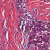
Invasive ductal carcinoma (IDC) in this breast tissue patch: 1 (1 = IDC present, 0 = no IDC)